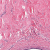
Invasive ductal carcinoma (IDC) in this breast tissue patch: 0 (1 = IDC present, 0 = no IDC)